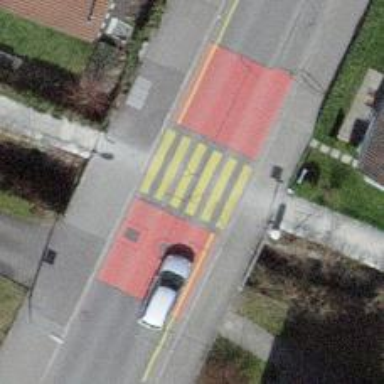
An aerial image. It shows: Marked crossing on the road.